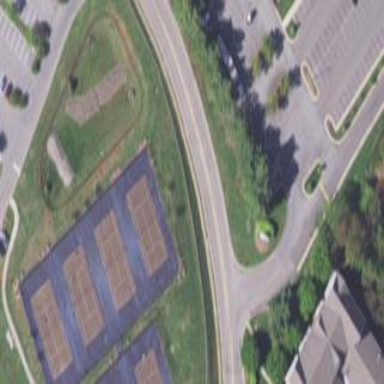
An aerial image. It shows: Tennis court on pitch designated for leisure land.